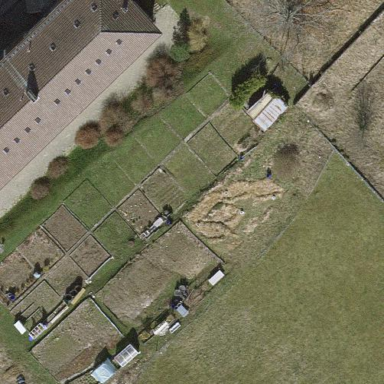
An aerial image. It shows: Plot within allotments.